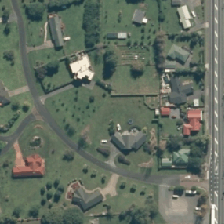
Land cover: urban_build_up